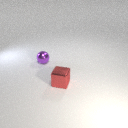
small purple metal sphere behind small red metal cube